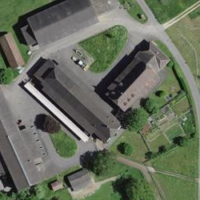
EUNIS habitat code: 54
Species observed at this site:
Certhia brachydactyla
Corvus corone
Dendrocopos major
Buteo buteo
Sylvia atricapilla
Poecile palustris
Phylloscopus collybita
Dendrocoptes medius
Erithacus rubecula
Dryocopus martius
Phoenicurus ochruros
Sitta europaea
Columba livia
Falco tinnunculus
Picus viridis
Cyanistes caeruleus
Anas platyrhynchos
Sturnus vulgaris
Troglodytes troglodytes
Streptopelia decaocto
Passer domesticus
Fringilla coelebs
Carduelis carduelis
Columba palumbus
Turdus merula
Parus major
Hirundo rustica
Milvus migrans
Milvus milvus
Oriolus oriolus
Ciconia ciconia
Motacilla alba
Delichon urbicum